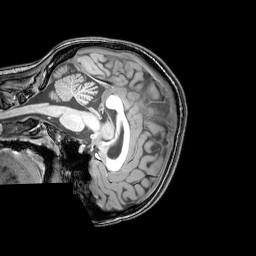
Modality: T1w
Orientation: sagittal
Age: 26
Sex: female
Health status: healthy
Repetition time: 0.081 s
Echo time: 0.037 s